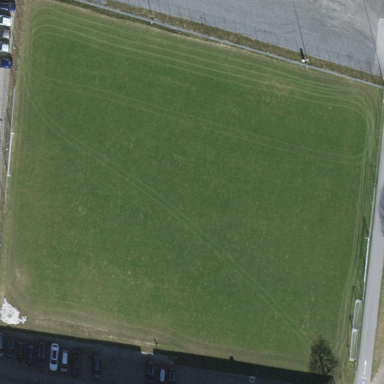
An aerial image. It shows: Soccer pitch for outdoor sports and leisure activities.